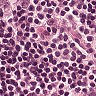
Metastatic tissue present: no